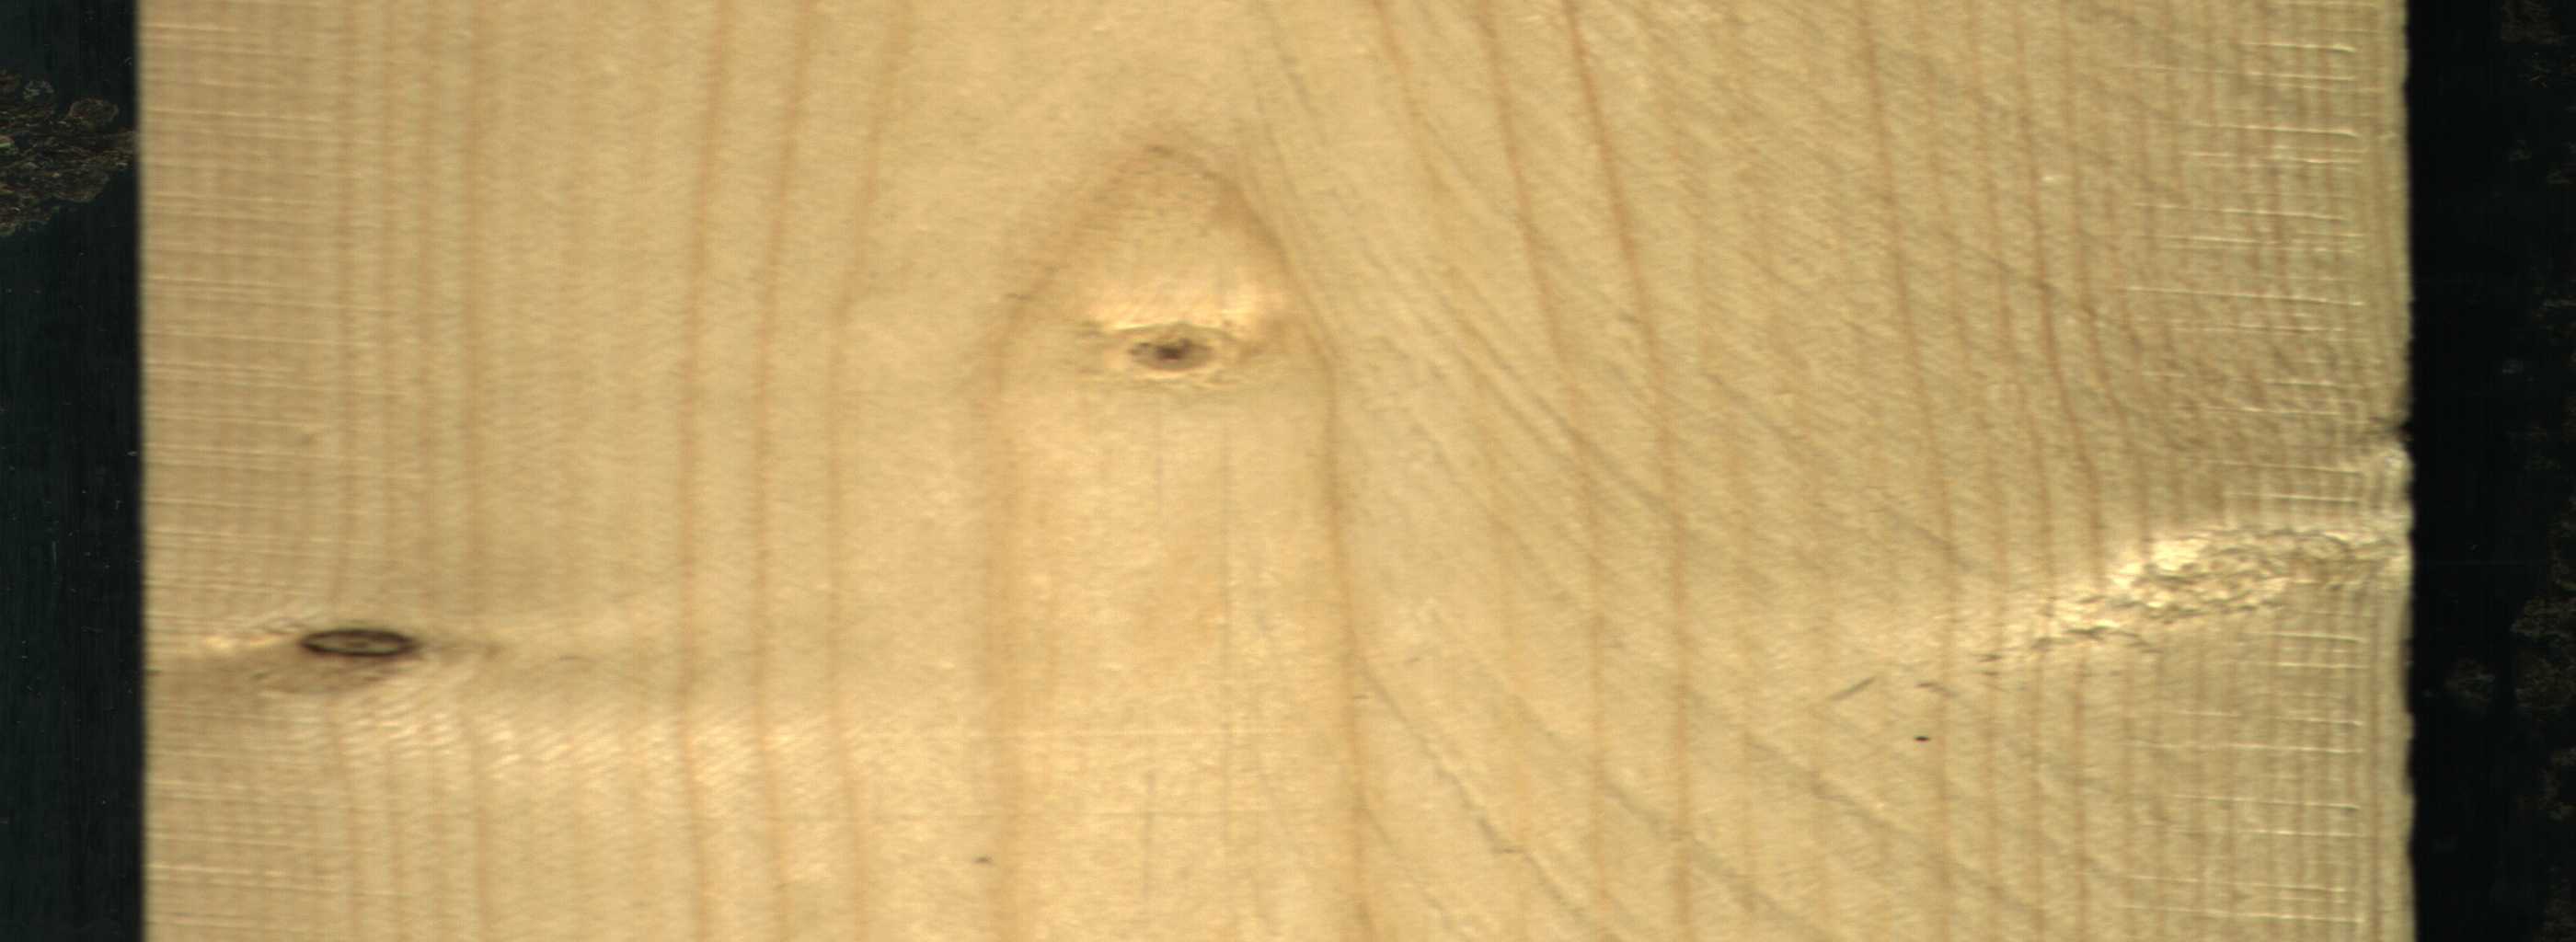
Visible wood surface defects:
Dead_Knot
Live_Knot